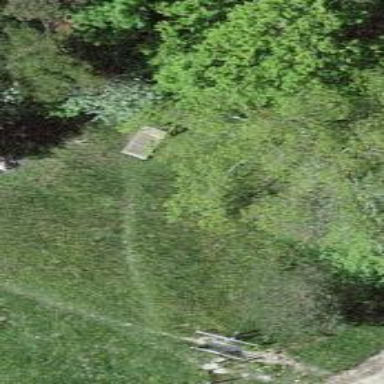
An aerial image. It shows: Bench.